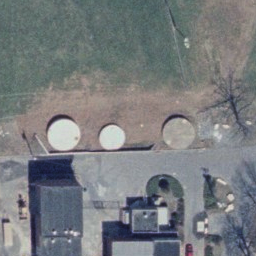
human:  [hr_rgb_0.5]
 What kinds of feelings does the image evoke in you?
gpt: storage tanks